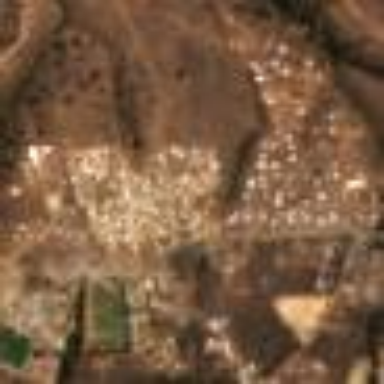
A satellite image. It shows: Irregular settlement in residential area.